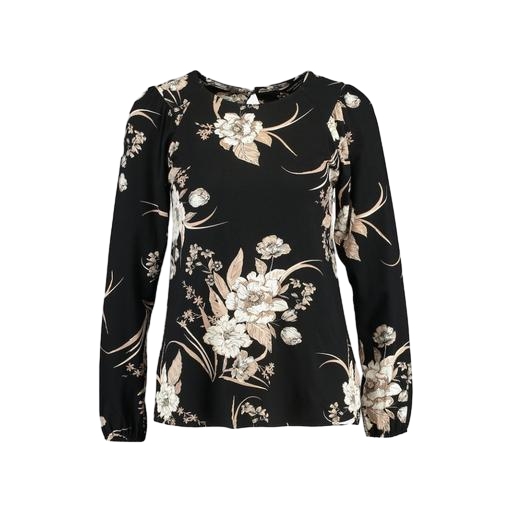
black petite printed top only macy, black floral-print top, black petite printed ruched-sleeve top only macy, white background